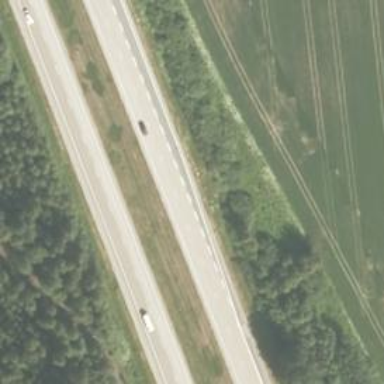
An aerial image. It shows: Asphalt motorway.